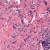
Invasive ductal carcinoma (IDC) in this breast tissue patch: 1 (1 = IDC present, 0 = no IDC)